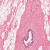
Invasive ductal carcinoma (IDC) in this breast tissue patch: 0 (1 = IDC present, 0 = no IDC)